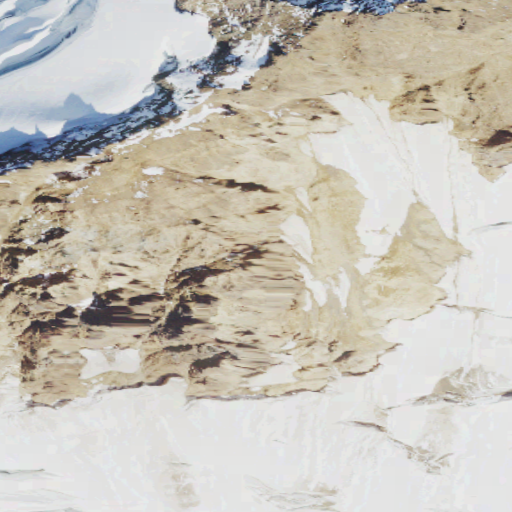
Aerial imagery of mountain in Washington named Black Buttes containing barren land and snow